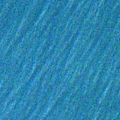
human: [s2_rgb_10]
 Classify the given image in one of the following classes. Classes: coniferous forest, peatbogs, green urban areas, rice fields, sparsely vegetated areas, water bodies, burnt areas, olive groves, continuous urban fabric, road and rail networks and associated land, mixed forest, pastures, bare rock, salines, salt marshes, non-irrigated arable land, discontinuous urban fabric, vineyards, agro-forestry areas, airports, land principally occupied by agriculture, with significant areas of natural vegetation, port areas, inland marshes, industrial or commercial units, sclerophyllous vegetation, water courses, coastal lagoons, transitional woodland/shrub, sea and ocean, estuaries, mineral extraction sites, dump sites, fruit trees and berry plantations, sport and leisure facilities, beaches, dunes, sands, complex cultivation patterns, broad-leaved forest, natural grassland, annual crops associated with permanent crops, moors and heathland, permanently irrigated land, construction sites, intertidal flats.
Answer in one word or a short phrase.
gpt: sea and ocean